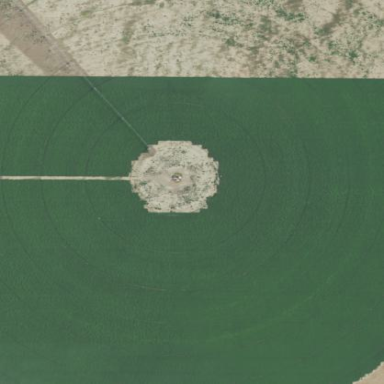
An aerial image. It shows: Farmland with pivot irrigation system.